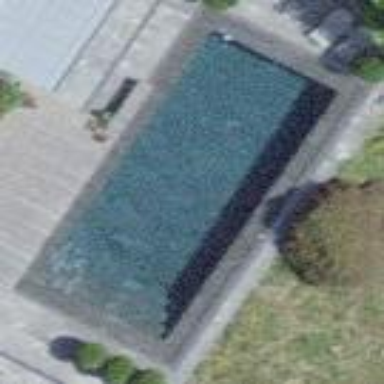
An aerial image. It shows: Swimming pool located in leisure land.